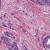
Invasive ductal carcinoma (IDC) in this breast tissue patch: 1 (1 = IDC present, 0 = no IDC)